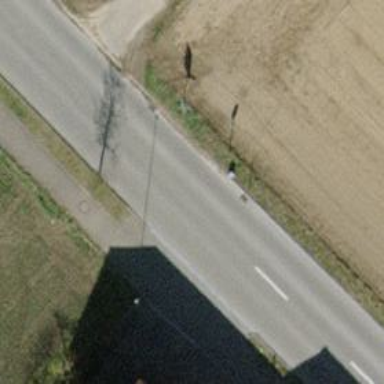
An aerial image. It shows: Asphalt footway.